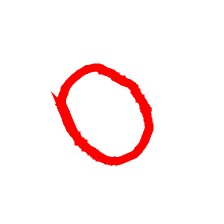
Shape: circle